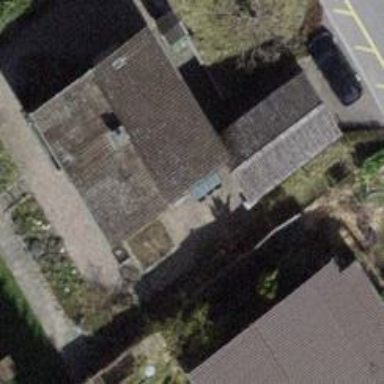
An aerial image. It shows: Building with tile roof.